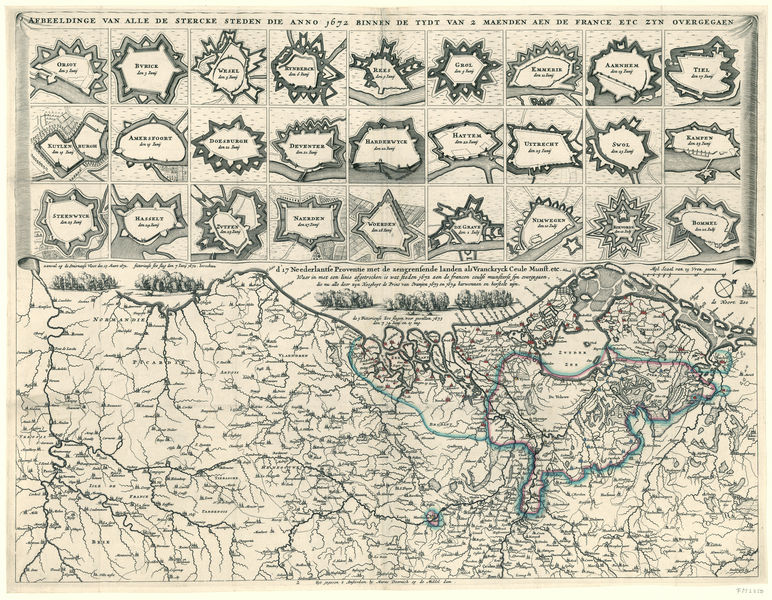
Titel: Afbeeldinge van alle de stercke steden die anno 1672 binnen de tydt van 2 maenden aen de France etc zyn overgegaen [en] d' 17 Neederlantse Proventie met de aengrensende landen als Vranckryck Ceule Munst. etc. (titel op object)
Standort: Amsterdam
Institution: Rijksmuseum
Schlagwörter: fleuve, carte, géographie, territoire, région, vieille carte